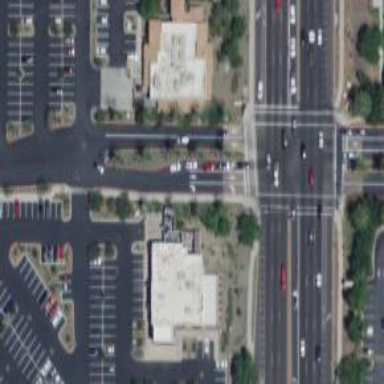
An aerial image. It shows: Solid stop line on the road marking.